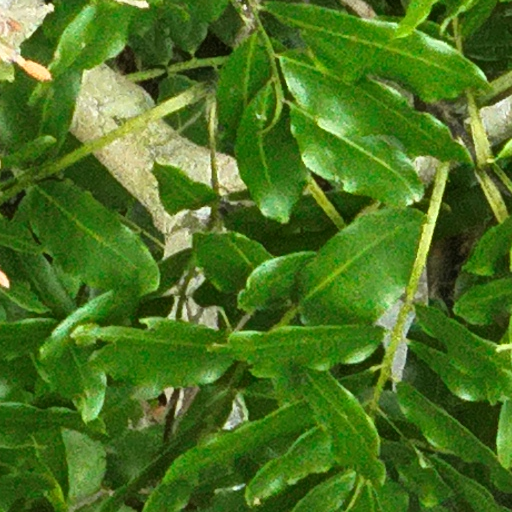
Species: Dipteryx oleifera
GBIF accepted scientific name: Dipteryx oleifera
Crown area (m\u00b2): 148.417